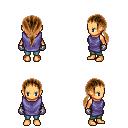
a pixel art fantasy rpg character, female body template, human, tanned skin, chain tabard jacket, teal pants, brown ponytail hairstyle, metal gloves, four views (front, back, left, right), 2x2 character sprite sheet, small pixel art, hard edges, no anti-aliasing